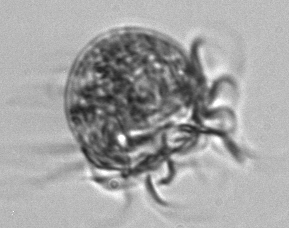
Label: Leegaardiella_ovalis